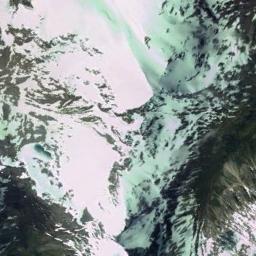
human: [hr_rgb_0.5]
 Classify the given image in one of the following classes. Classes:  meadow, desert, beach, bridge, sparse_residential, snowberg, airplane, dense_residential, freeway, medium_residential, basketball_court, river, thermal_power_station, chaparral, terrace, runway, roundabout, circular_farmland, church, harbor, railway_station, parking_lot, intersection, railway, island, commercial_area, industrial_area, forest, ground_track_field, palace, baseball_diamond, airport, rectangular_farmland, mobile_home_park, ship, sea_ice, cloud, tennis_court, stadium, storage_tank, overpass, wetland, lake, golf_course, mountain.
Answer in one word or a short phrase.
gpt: snowberg